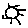
Label: sun